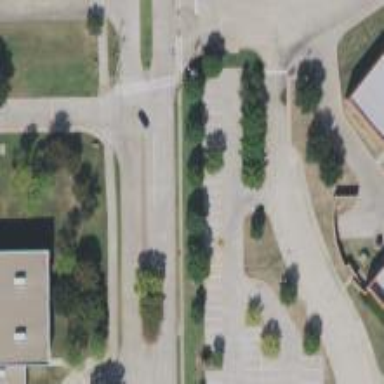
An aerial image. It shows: Tertiary road with separate sidewalk.